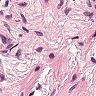
Metastatic tissue present: no